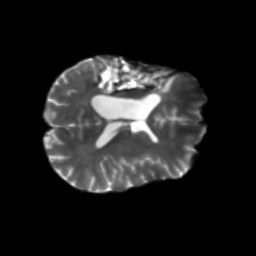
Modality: T2w
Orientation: axial
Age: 42
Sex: male
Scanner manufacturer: siemens
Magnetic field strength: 3 T
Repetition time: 5.25 s
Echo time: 0.08 s